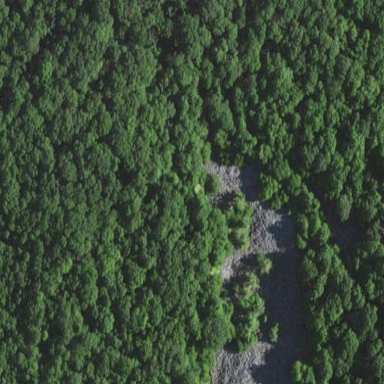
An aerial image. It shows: Natural scree.